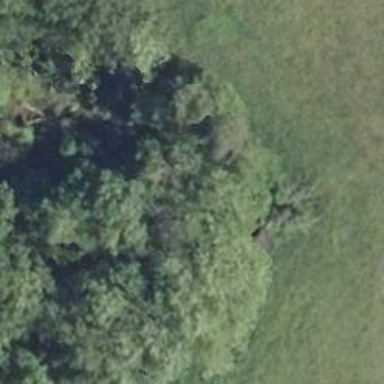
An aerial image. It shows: Hunting stand.